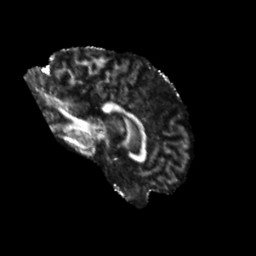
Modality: FA
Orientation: sagittal
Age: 48
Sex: male
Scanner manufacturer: siemens
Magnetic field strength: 3 T
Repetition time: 5.25 s
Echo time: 0.08 s